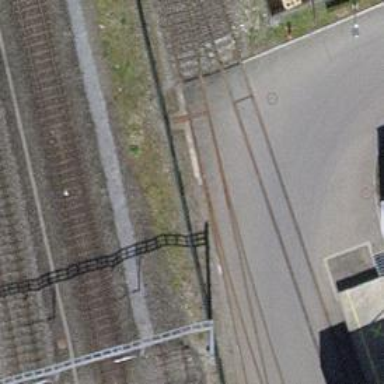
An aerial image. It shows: Railway switch.